Aerial crown-view tile of a tropical tree (Barro Colorado Island, Panama), acquired 20250414:
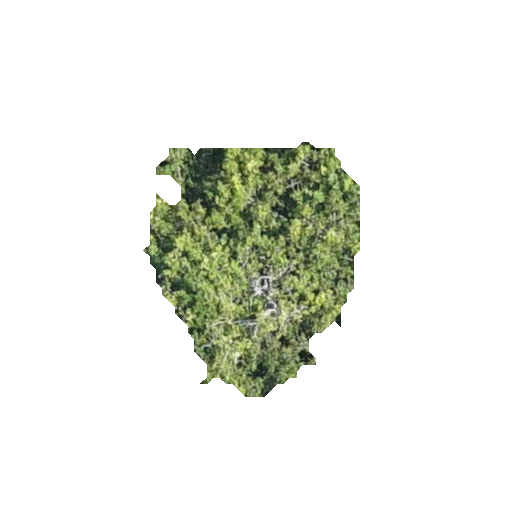
Species: Protium panamense
GBIF accepted scientific name: Protium panamense
Crown area: 58.788 m²